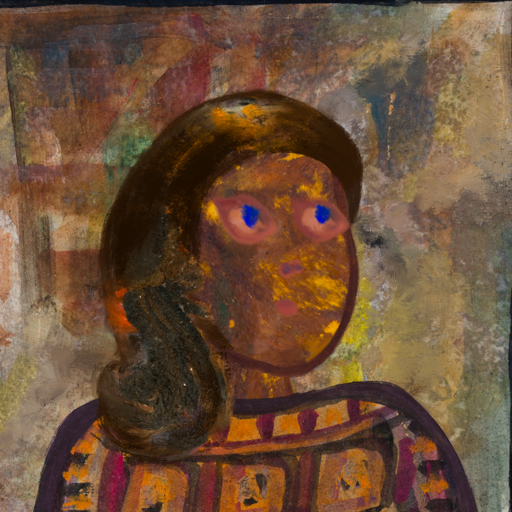
Background: Mosgoul, Head And Neck Side: Comrade, Face Side: Mother_And_Son_Mother, Bust: Doll, Hair Side: Gypsy_Queen, Head Accessory: Blank, Second Necklace: Blank, Necklace: Blank, Baby: Blank